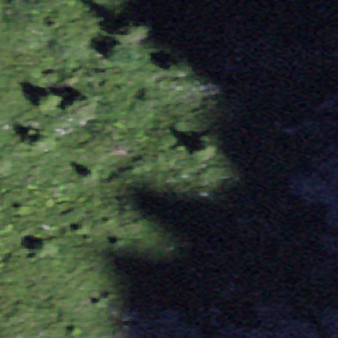
Label: other